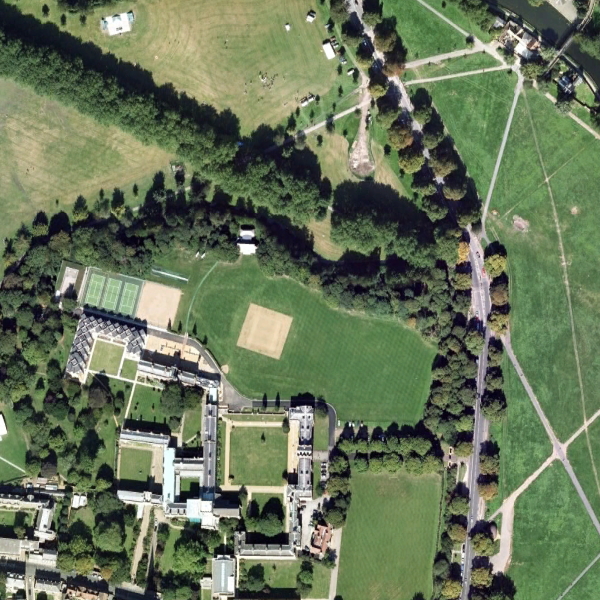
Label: School